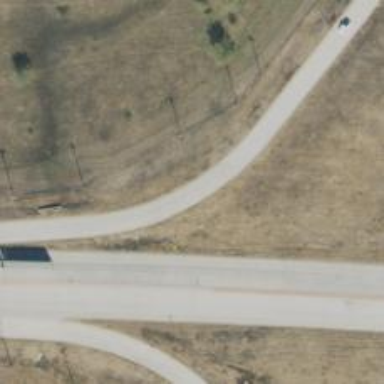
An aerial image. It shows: Trunk link highway.